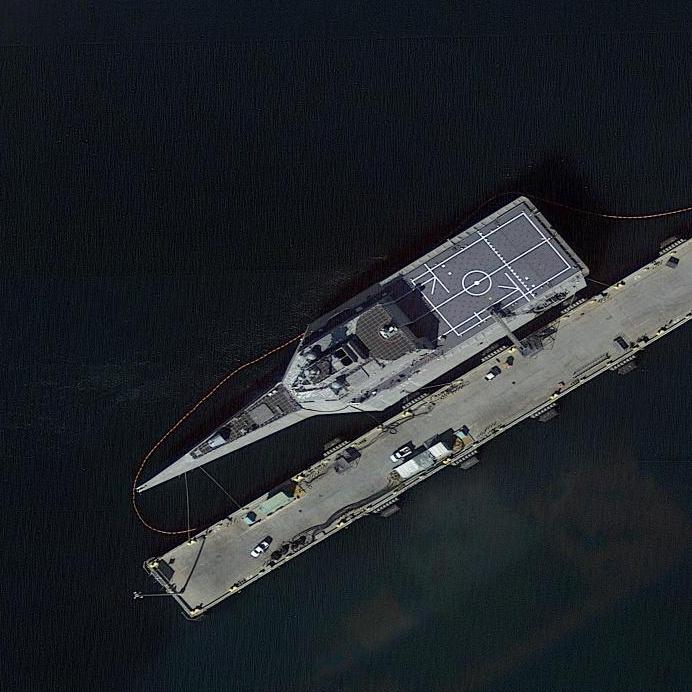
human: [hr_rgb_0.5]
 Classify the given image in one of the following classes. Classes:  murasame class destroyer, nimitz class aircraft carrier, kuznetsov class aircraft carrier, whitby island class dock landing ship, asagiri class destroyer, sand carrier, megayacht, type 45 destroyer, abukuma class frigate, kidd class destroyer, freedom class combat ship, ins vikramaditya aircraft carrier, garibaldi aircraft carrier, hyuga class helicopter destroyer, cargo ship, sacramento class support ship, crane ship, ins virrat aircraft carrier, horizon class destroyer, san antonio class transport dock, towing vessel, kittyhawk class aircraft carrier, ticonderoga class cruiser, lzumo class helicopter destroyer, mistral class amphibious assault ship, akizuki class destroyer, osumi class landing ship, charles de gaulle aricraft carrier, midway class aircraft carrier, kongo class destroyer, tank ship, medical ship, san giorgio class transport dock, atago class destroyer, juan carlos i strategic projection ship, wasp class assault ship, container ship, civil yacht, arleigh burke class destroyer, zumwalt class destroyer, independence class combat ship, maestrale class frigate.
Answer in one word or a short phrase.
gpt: Independence class combat ship